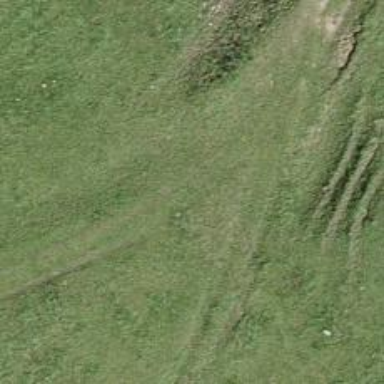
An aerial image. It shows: Path with grade4 tracktype.